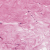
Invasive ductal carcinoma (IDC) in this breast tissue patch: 0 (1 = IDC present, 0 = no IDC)